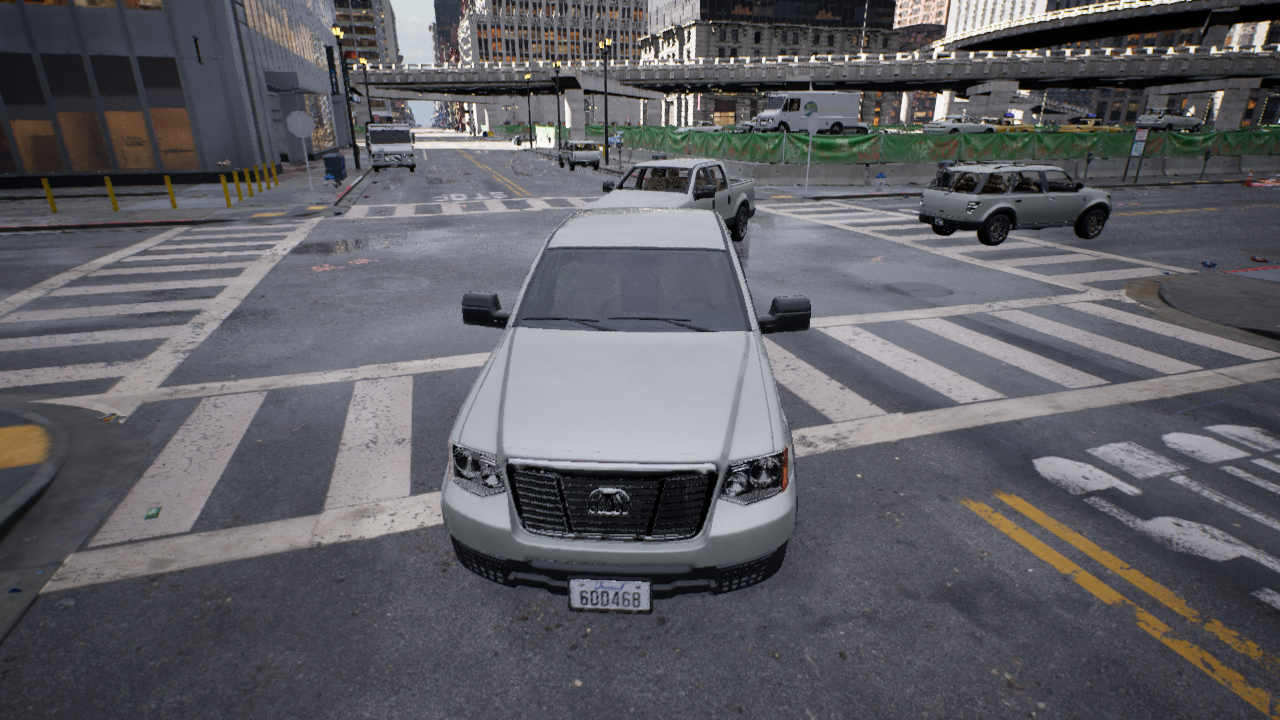
Venue: intersection
Lighting: clear day
Vehicle rig: pickup